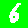
Digit: 6